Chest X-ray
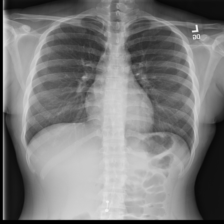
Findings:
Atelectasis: negative
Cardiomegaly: negative
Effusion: negative
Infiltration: negative
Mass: negative
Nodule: negative
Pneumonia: negative
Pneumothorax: negative
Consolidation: negative
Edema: negative
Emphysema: negative
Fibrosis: negative
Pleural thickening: negative
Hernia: negative